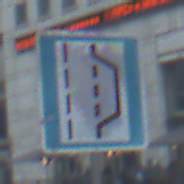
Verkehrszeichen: NothalteUndPannenbucht
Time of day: MorningAfternoon
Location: Outdoor (Urban)
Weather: PartlyCloudy
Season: NotSpecified
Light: Natural